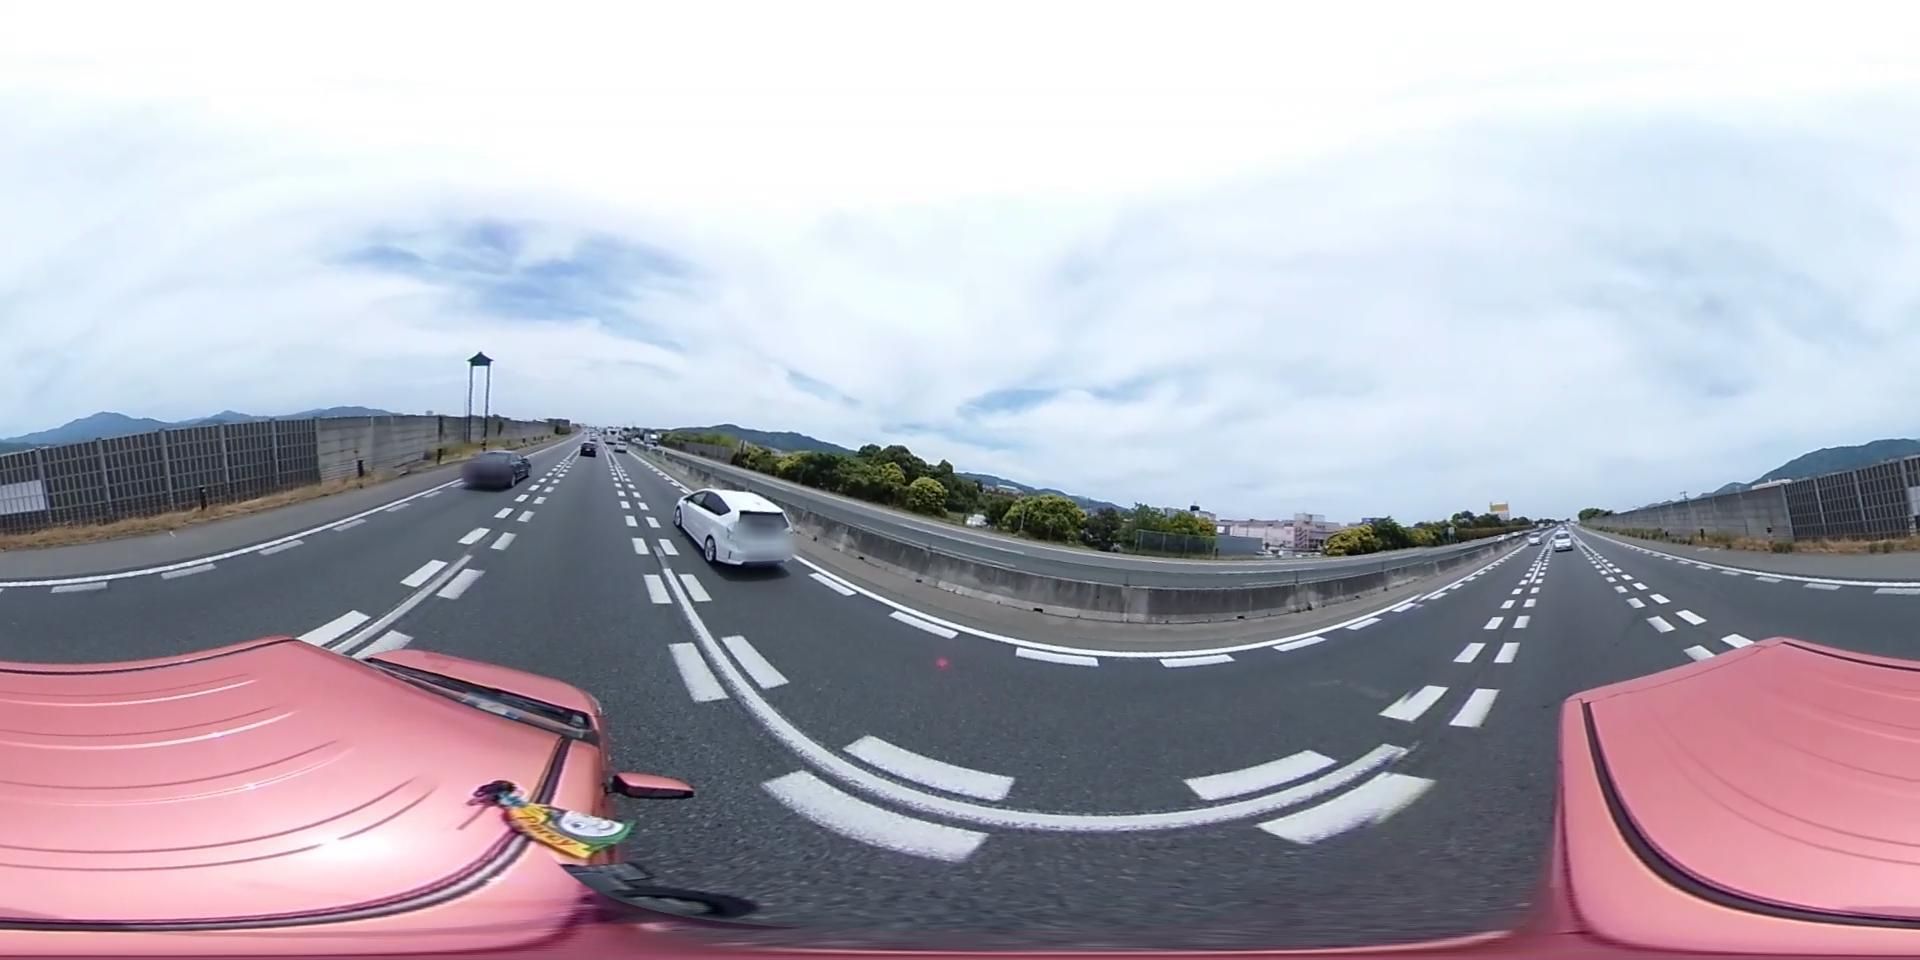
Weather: cloudy
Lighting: day
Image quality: slightly poor
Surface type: cycling surface
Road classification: track, unclassified
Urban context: urban centre
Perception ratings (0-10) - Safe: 0.41, Lively: 2.41, Beautiful: 5.59, Boring: 5.91, Depressing: 4.42, Wealthy: 1.87